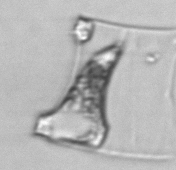
Label: Eucampia